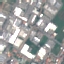
Land use / land cover class: Industrial